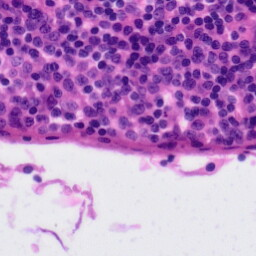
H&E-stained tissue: Tonsil